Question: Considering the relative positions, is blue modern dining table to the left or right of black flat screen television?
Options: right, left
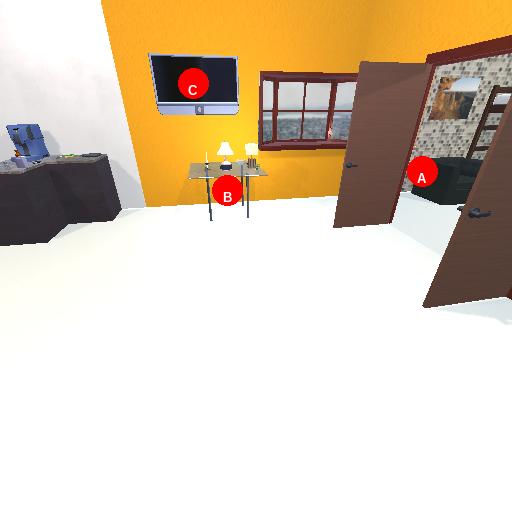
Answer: right